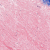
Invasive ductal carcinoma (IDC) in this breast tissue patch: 0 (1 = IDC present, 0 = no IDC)